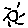
Label: sun